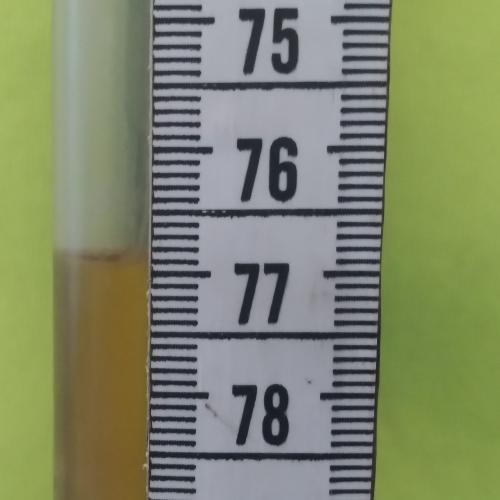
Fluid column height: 76.9 cm